Field crop: maize
Growth stage: 2
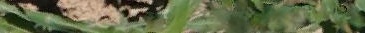
Species: maize